Question: If no flash is installed and one browses to <URL> it'll launch a popup box:

How exactly are they doing this? Through some jQuery java-script code snippet or other?
Second, I would like to know if there is a better way to inform the user that they need flash. Or is this an appropriate way?
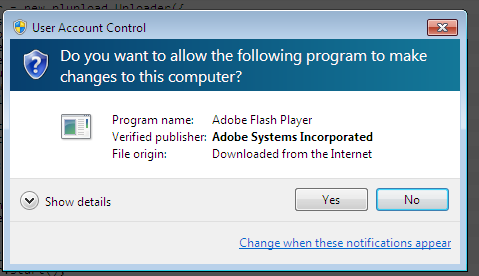
Answer: Check-out SWFObject, it has a utility for checking the current version of Flash installed and if it isn't new enough or not available at all it can prompt the user to install: <URL>
Also if you search Google for 'detect flash version javascript' you will get some other packages/plugins that do the same type of detection.